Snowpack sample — Buffalo Mountain, Silverthorne, Colorado, USA (2/22/26, 2:02 PM MST)
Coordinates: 39.622, -106.113
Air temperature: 33 °F
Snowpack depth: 63 cm
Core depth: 30 cm
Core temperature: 24.8 °F
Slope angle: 11°, slope face: 116°
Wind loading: low
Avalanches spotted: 0
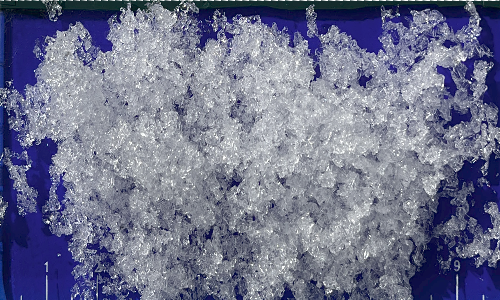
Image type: core
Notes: In a firebreak similar to site 1, minimal wind loading with no spotted avalanches (not many faces in view though)